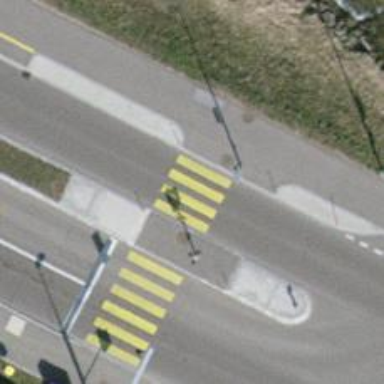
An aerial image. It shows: Crossing with traffic signals and markings.